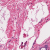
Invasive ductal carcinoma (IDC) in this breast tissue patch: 0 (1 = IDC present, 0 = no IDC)